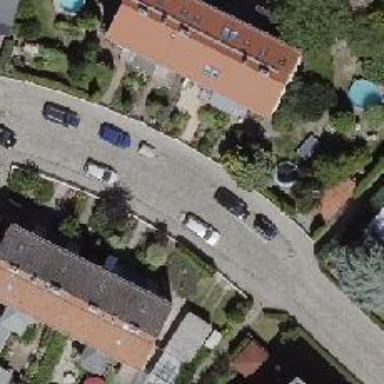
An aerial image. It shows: Residential road.